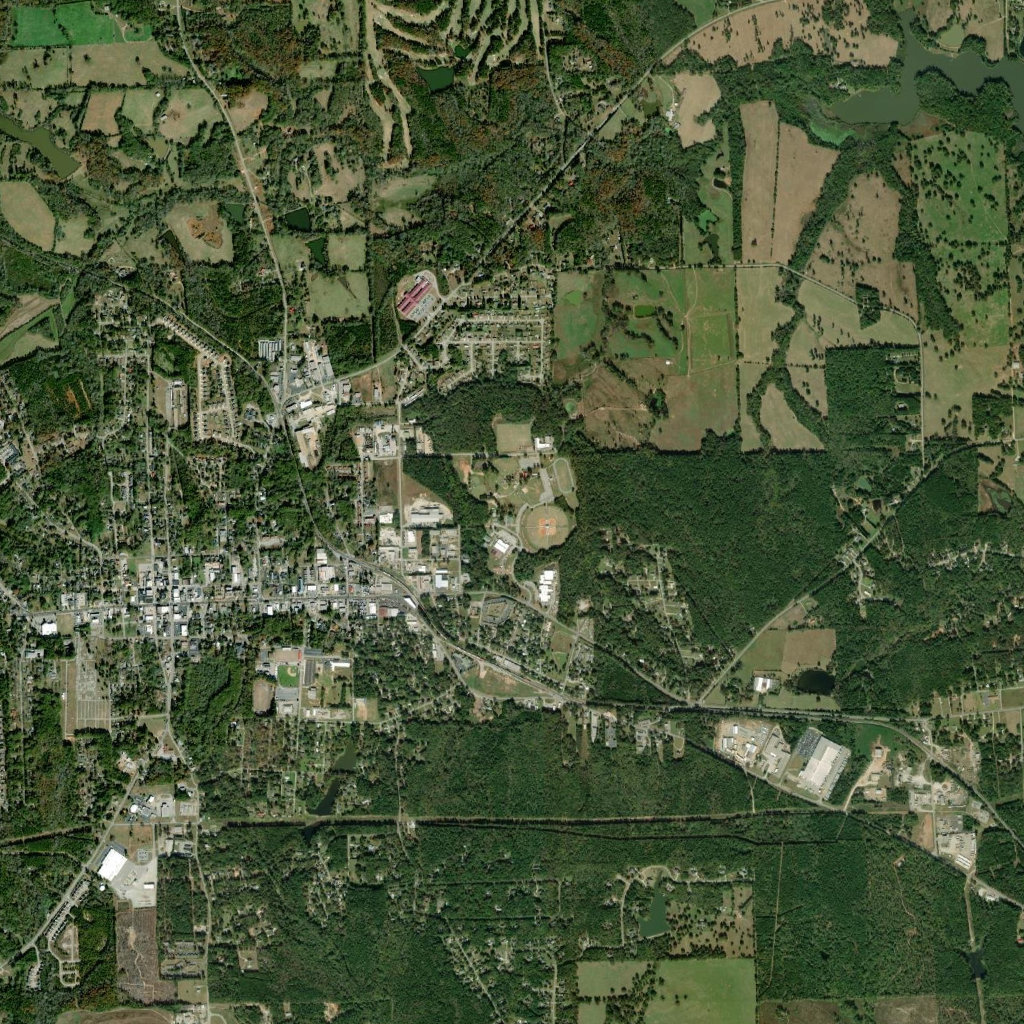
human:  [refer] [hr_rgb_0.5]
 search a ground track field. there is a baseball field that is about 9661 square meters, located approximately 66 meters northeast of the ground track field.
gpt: <box>[[24, 66, 26, 69, 0]]</box>

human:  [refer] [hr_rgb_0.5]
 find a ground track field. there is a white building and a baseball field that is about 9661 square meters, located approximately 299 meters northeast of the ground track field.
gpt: <box>[[24, 66, 26, 69, 0]]</box>

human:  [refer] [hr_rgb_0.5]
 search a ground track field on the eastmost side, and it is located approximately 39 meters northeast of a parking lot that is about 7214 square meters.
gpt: <box>[[53, 44, 56, 48, 0]]</box>